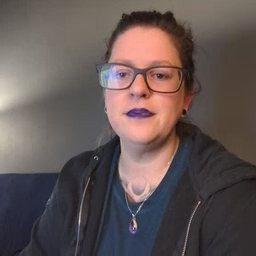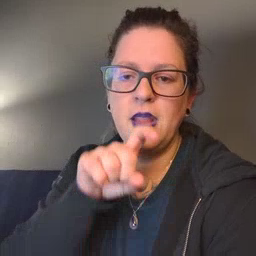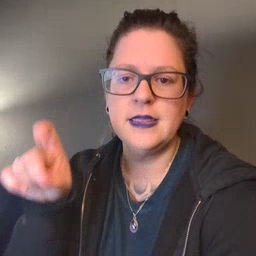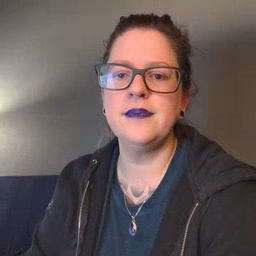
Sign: closet